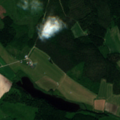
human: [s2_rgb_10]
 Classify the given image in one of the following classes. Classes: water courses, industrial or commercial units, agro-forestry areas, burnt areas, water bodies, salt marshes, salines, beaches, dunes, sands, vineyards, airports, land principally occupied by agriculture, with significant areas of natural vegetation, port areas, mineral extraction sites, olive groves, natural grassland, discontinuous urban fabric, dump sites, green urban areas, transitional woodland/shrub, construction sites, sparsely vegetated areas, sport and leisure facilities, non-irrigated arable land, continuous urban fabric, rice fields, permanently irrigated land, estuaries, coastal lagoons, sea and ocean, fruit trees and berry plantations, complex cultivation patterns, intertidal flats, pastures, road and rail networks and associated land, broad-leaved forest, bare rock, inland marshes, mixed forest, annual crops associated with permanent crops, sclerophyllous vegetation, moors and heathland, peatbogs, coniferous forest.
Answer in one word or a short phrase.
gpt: non-irrigated arable land, land principally occupied by agriculture, with significant areas of natural vegetation, mixed forest, transitional woodland/shrub